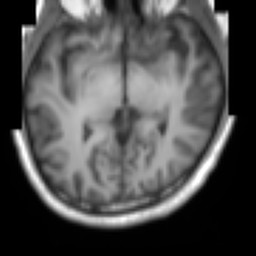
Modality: T1w
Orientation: coronal